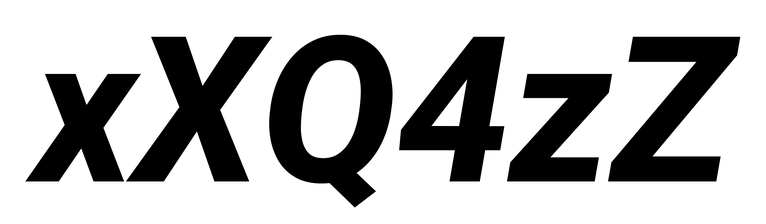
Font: Roboto-Italic_ExtraBold_Italic